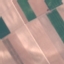
Land use / land cover: AnnualCrop